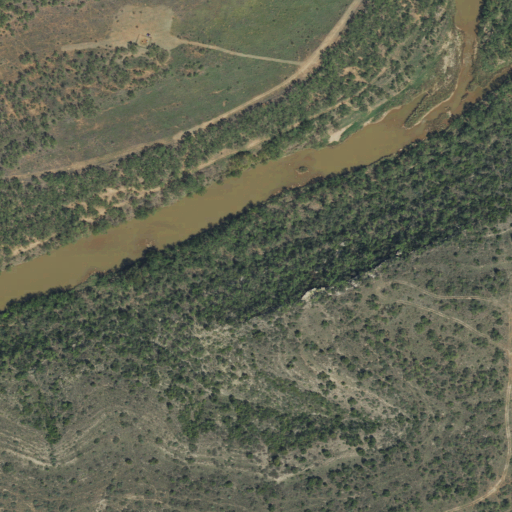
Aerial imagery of cliff(s) in Texas named Wilson Bluff containing shrub, evergreen forest, open water, and deciduous forest